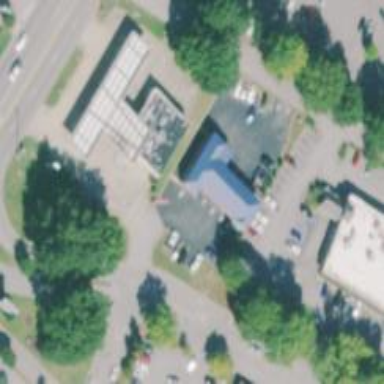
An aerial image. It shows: Convenience shop.